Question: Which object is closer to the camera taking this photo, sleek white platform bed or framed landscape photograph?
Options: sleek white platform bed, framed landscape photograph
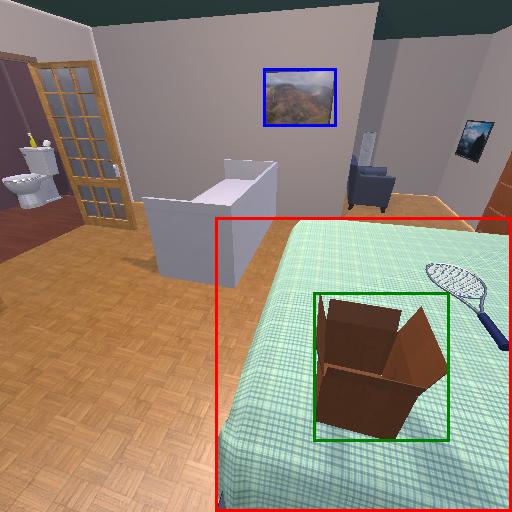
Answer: sleek white platform bed